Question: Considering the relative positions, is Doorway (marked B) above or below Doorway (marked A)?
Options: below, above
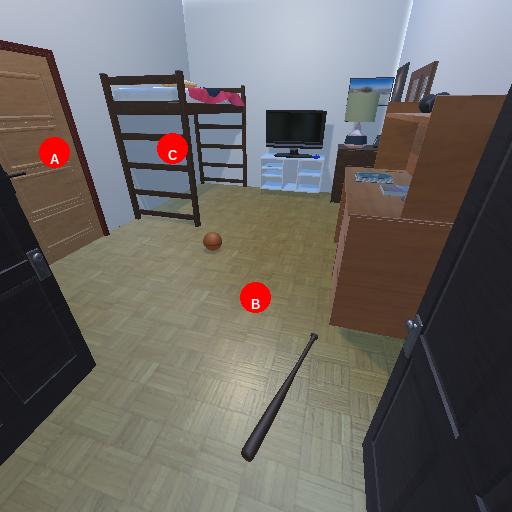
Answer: below